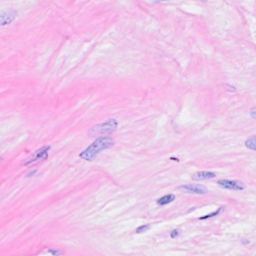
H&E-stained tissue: Breast